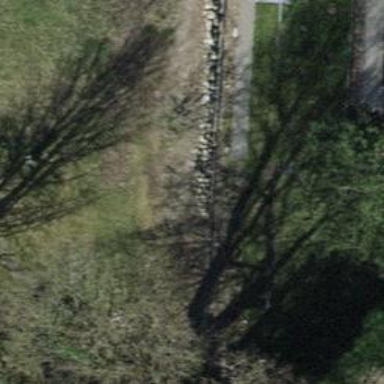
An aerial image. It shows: Retaining wall.